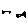
Label: fish